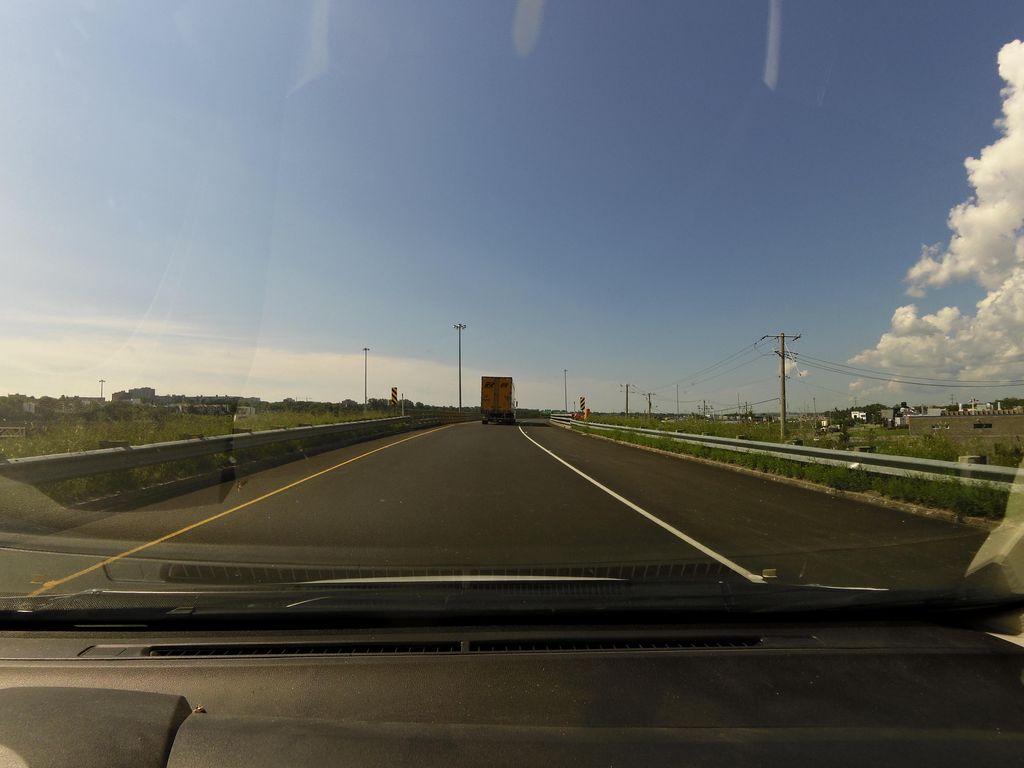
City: quebec_city